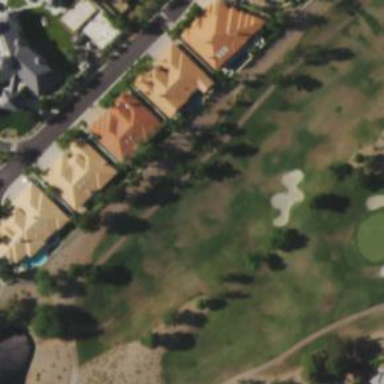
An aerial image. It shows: Golf fairway surrounded by grass.